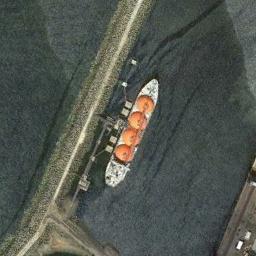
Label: ship